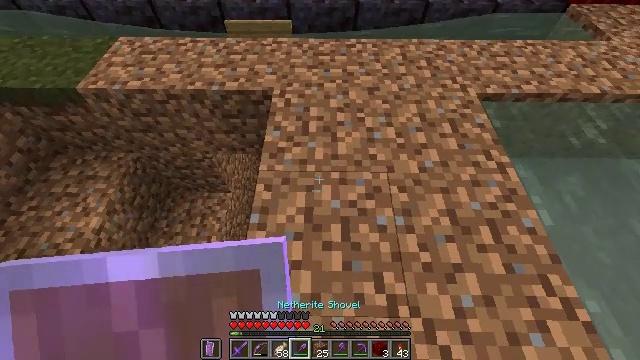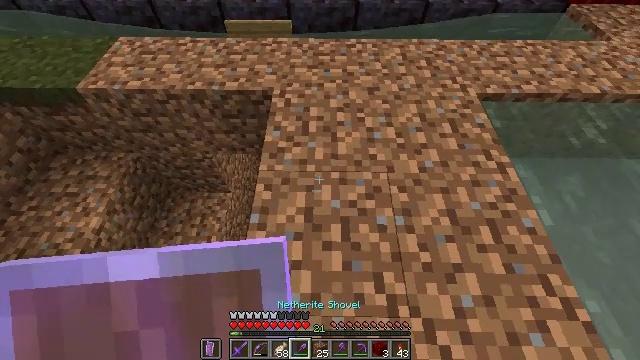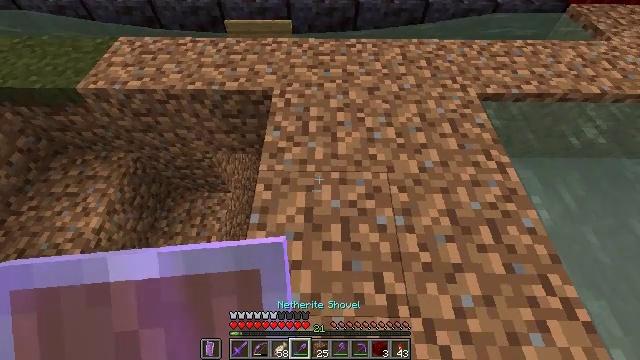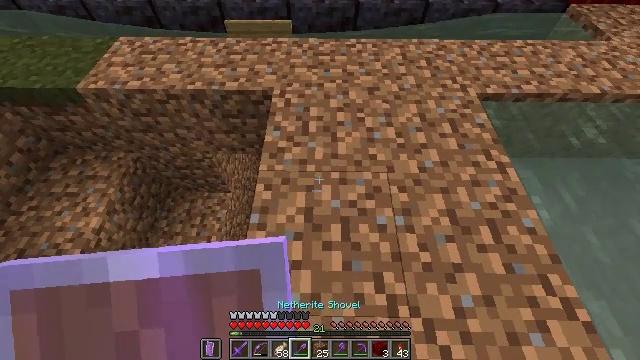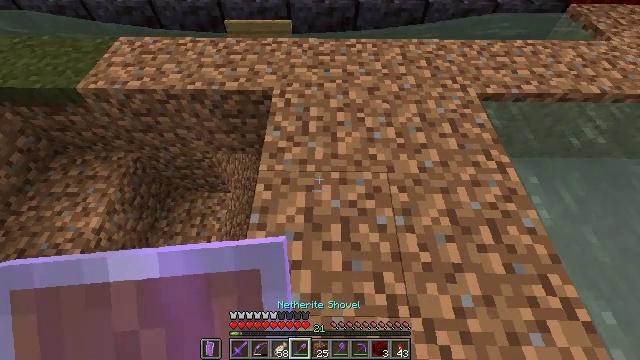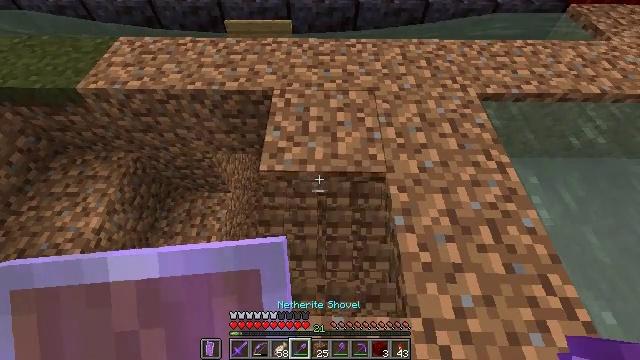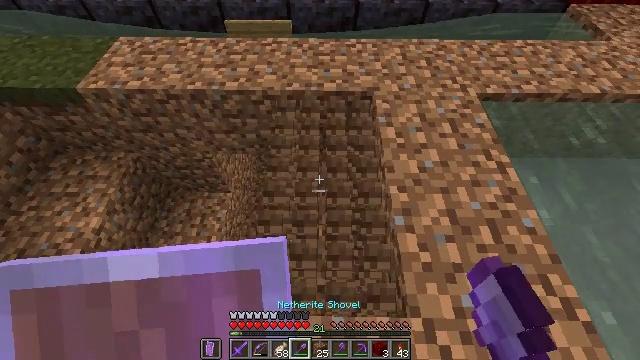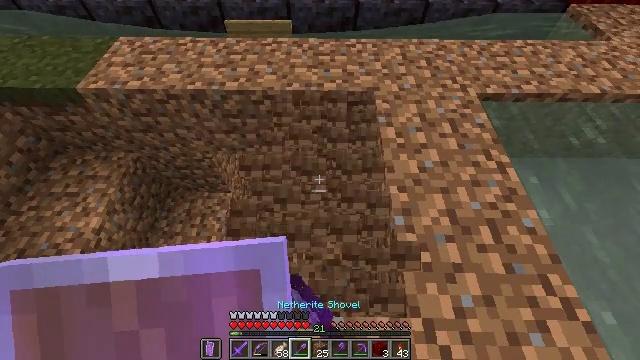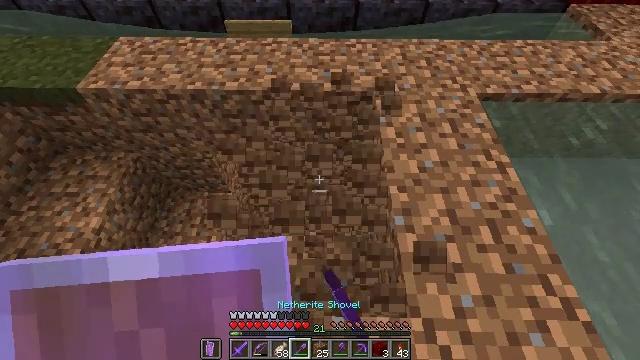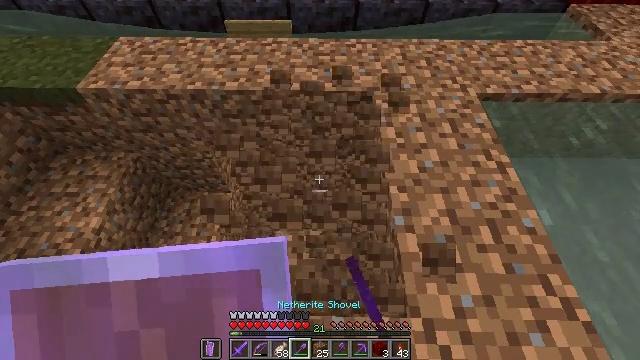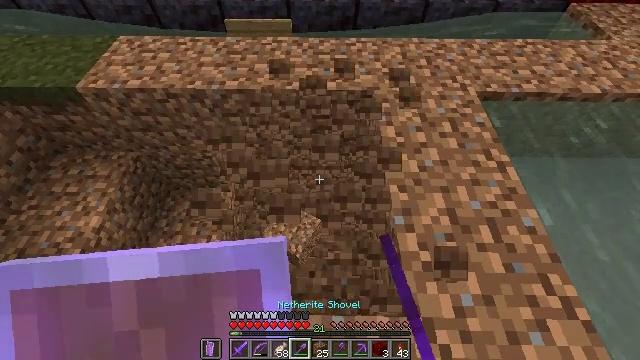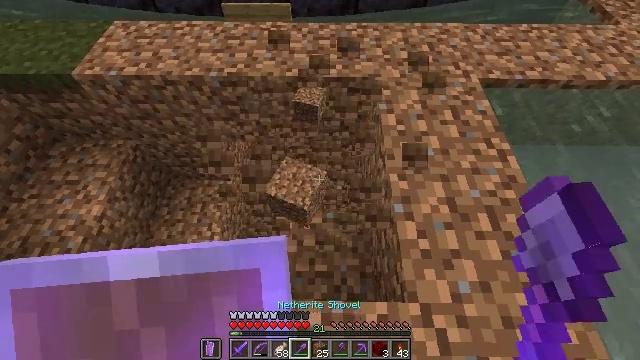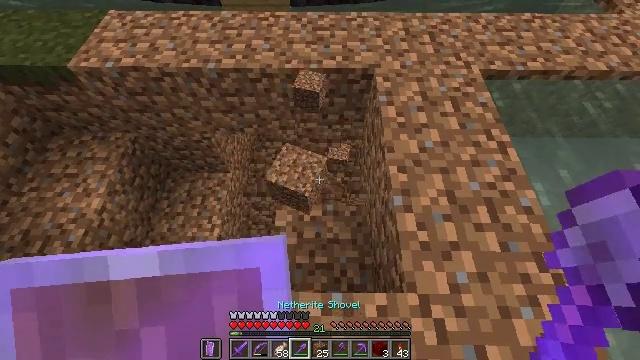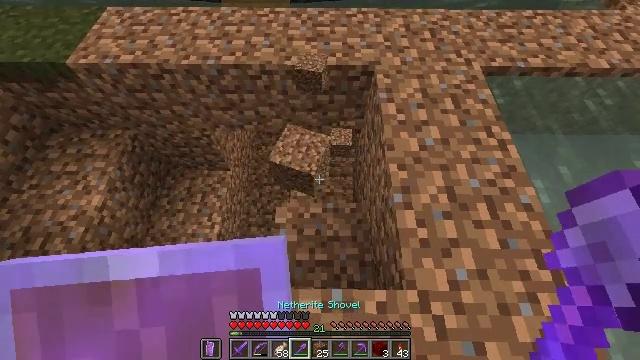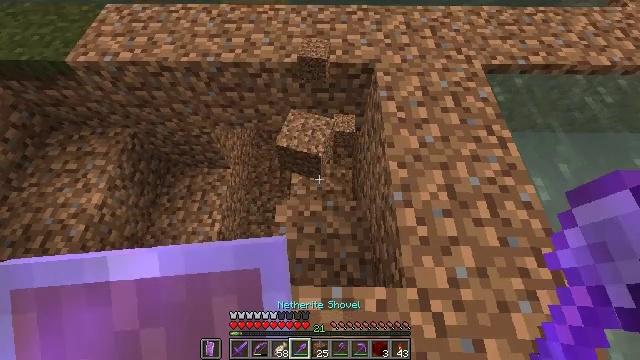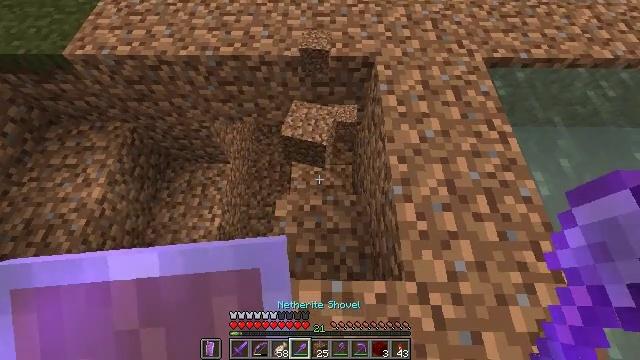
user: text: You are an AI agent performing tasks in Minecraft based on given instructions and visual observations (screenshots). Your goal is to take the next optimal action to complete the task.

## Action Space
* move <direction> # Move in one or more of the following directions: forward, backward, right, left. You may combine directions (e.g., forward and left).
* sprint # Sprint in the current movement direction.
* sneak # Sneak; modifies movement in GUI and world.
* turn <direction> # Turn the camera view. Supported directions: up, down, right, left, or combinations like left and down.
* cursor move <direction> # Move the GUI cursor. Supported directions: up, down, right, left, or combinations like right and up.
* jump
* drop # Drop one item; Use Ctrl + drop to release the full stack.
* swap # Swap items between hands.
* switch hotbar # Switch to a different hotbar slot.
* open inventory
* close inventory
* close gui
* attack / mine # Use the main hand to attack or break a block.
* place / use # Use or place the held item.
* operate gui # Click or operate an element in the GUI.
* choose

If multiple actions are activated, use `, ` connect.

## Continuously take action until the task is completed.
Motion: motion action
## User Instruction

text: Gather dirt.
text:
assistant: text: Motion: no_op
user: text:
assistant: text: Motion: no_op
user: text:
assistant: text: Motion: no_op
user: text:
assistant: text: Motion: no_op
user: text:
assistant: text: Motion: attack / mine
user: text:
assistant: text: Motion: attack / mine
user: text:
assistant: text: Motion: attack / mine
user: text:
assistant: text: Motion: attack / mine
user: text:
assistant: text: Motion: no_op
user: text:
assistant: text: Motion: no_op
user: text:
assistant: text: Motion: turn down
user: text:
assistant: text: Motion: turn down
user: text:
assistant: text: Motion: no_op
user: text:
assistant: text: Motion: no_op
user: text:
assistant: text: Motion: turn down
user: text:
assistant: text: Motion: no_op
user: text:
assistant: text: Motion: no_op
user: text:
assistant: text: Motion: no_op
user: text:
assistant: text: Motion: no_op
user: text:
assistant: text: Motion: turn down
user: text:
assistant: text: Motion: no_op
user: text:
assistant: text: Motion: no_op
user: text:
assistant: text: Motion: no_op
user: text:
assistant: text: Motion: no_op
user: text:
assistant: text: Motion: no_op
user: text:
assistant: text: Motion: attack / mine
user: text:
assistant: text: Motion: attack / mine
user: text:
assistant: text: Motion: no_op
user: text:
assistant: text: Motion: no_op
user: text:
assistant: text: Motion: no_op